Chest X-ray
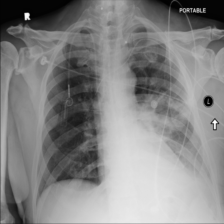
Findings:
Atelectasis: negative
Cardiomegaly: negative
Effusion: positive
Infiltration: positive
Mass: negative
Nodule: negative
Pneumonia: negative
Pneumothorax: negative
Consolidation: negative
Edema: negative
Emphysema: negative
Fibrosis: negative
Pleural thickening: negative
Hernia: negative